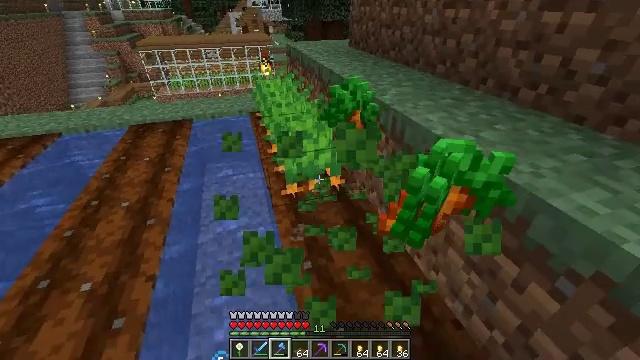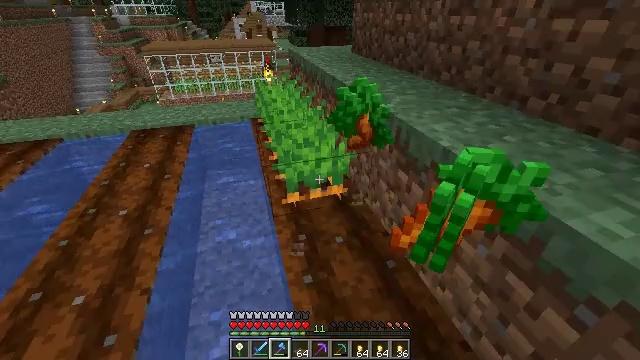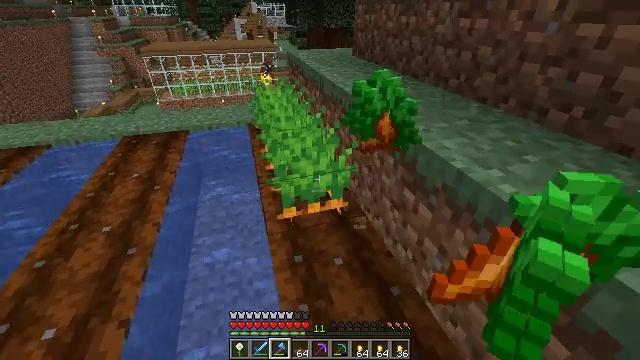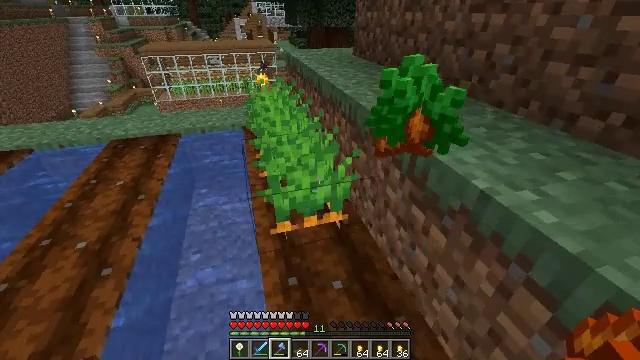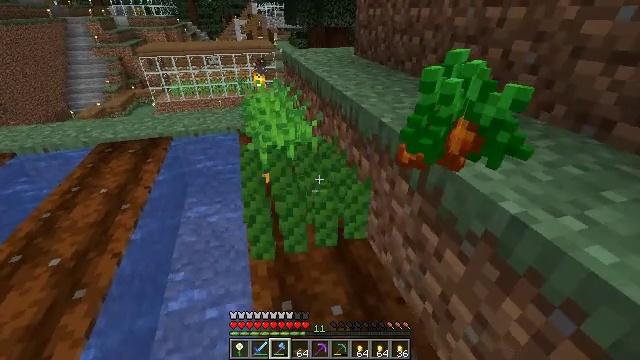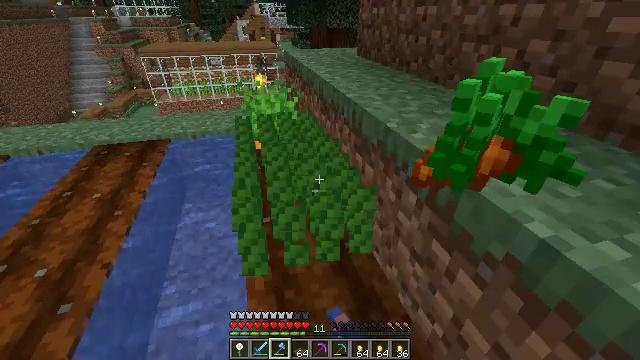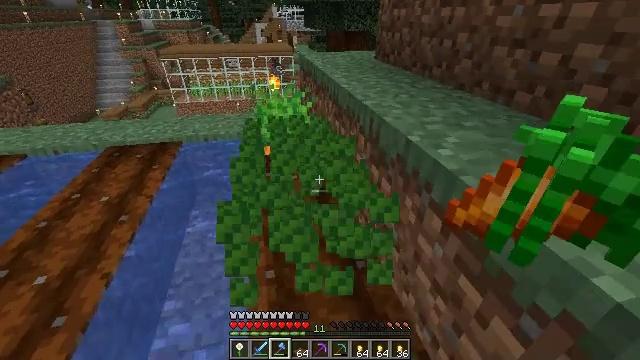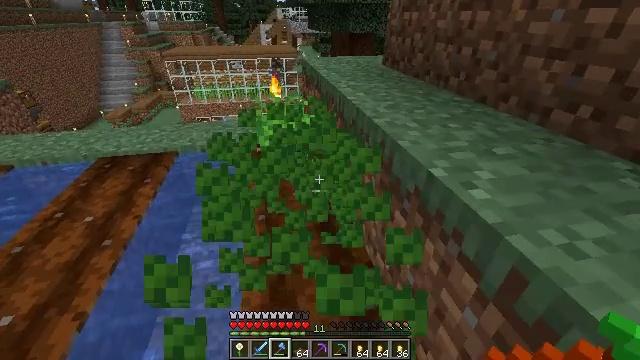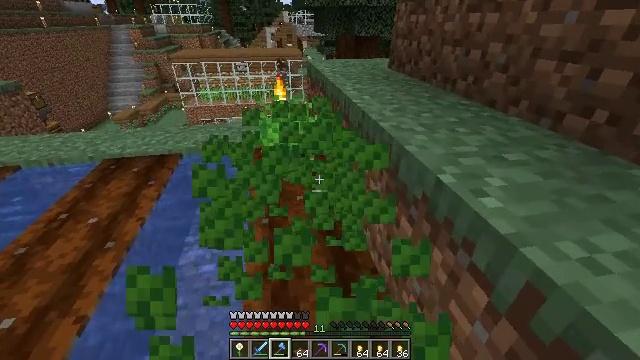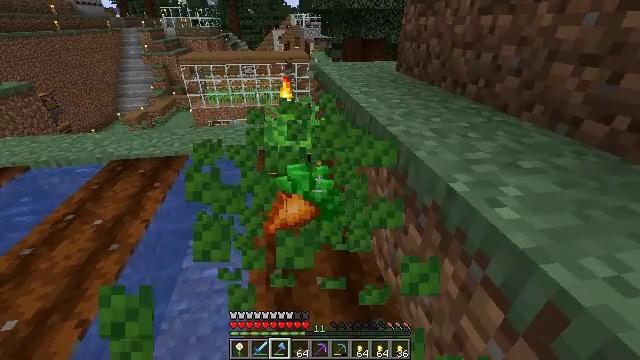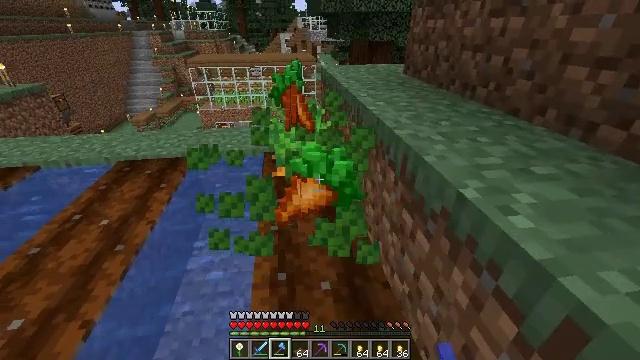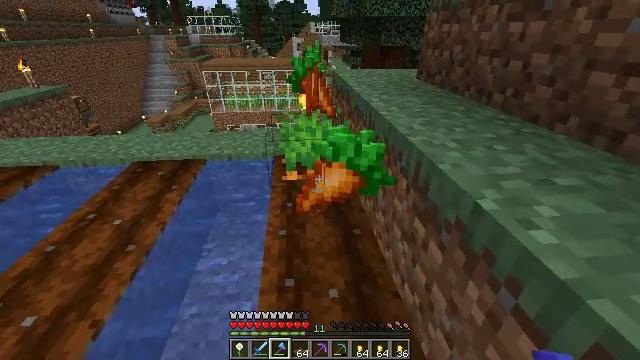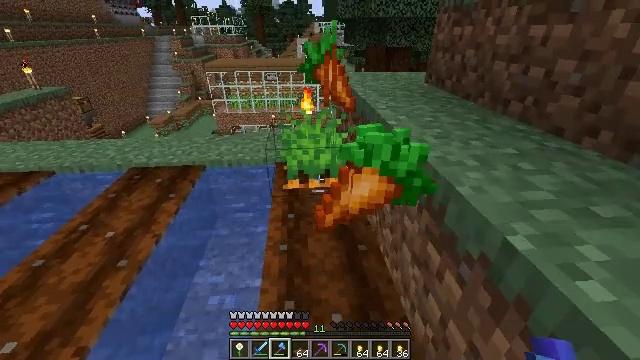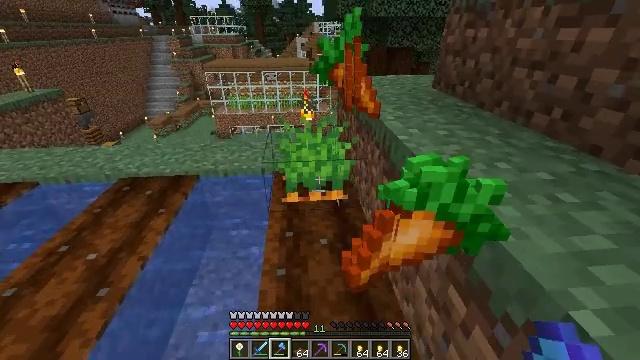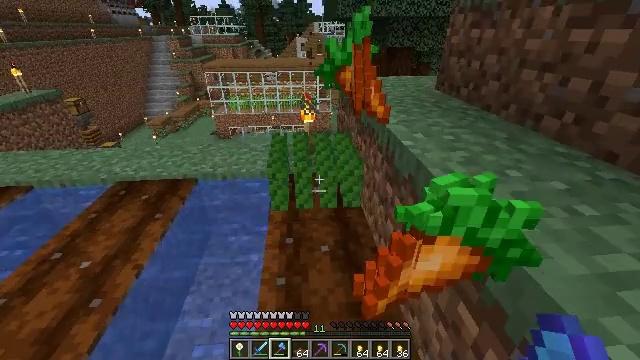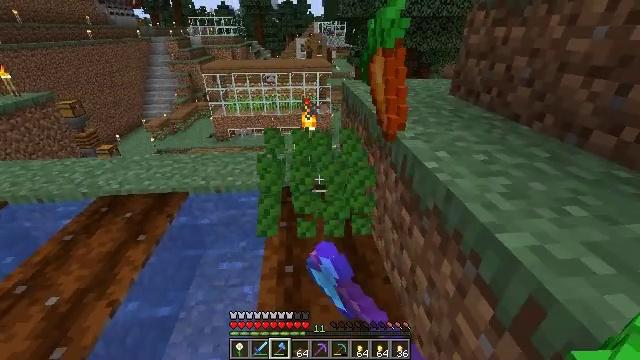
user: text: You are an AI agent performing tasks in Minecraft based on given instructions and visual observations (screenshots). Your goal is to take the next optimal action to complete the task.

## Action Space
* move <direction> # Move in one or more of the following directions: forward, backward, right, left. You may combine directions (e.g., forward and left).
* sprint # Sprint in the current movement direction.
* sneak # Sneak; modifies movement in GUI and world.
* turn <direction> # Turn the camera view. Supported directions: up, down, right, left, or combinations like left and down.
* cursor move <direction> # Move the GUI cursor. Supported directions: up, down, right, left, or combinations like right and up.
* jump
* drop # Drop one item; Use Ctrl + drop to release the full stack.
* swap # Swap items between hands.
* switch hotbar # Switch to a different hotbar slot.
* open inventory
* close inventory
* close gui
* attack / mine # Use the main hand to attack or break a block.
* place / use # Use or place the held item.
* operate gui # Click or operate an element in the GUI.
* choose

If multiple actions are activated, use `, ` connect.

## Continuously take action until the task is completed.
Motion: motion action
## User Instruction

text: Gather carrots from the field.
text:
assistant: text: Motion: move forward
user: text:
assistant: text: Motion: move forward
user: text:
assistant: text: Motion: move forward
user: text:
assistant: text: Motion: move forward, attack / mine
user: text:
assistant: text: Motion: move forward, attack / mine
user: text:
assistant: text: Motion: move forward, turn left
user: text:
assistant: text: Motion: no_op
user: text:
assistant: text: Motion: turn left
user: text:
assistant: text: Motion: turn left
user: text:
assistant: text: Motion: turn left
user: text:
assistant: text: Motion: move forward, turn left
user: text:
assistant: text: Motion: move forward
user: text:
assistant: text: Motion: move forward
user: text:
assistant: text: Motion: move forward, attack / mine
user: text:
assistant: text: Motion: move forward, attack / mine
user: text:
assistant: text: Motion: no_op
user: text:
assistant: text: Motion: no_op
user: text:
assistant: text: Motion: no_op
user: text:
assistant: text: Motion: no_op